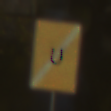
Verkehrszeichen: EndeUmleitung
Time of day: SunriseSunset
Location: Outdoor (Urban)
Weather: PartlyCloudy
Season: Autumn
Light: Natural